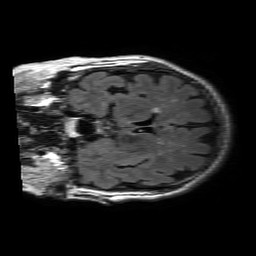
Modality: FLAIR
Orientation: coronal
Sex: female
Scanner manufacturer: philips
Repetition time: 11 s
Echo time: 0.125 s